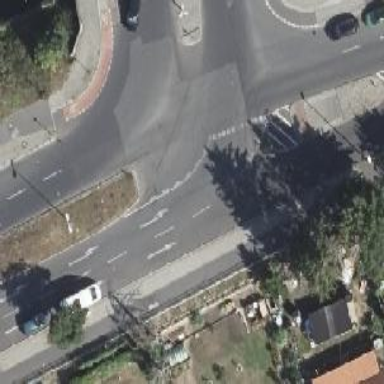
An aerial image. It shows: Secondary road with asphalt surface. There is cycle track on the right with asphalt surface as well.